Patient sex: M
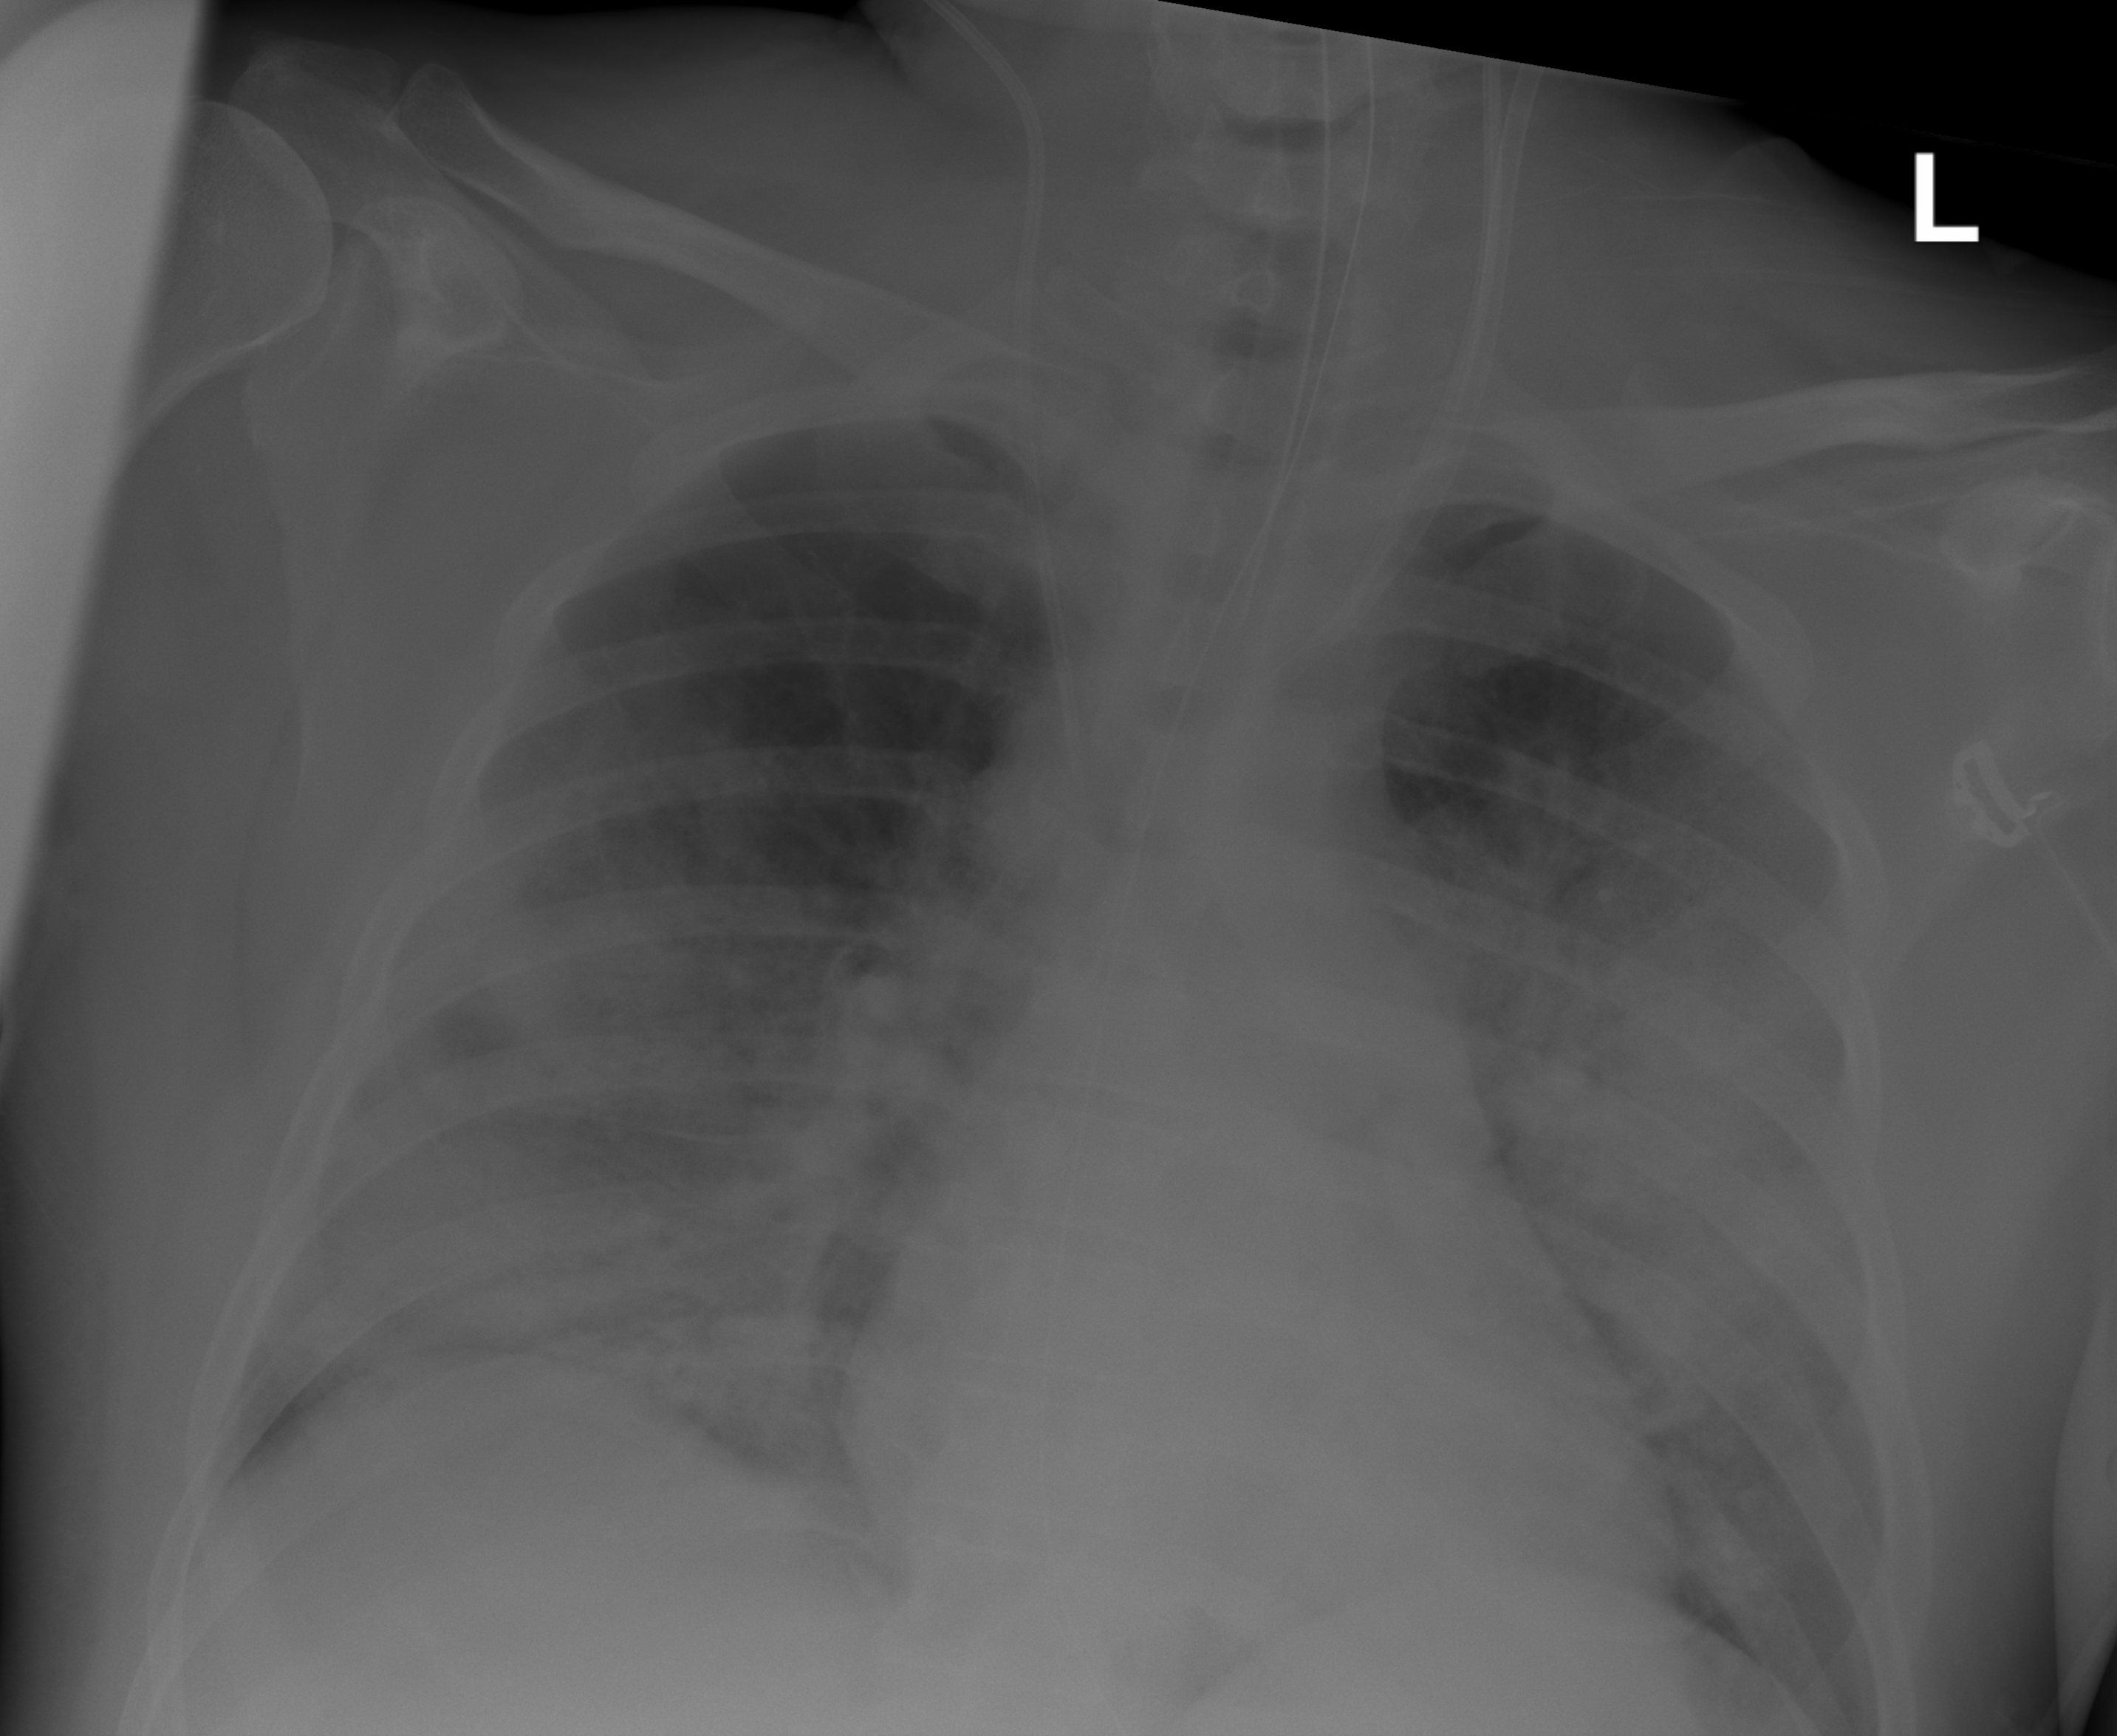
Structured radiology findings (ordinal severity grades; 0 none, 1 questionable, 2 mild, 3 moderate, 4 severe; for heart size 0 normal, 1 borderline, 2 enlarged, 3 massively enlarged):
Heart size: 0
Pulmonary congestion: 2
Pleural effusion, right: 0
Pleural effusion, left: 0
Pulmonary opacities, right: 3
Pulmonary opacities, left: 3
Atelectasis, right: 3
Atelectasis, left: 3